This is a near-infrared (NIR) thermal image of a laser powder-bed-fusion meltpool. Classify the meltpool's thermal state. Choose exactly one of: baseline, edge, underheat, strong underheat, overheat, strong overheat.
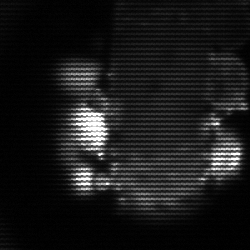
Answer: strong underheat